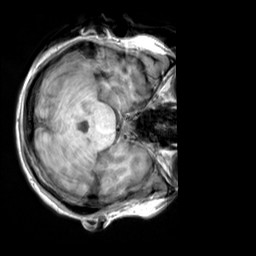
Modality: T1w
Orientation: axial
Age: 24
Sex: female
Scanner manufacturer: siemens
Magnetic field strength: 3 T
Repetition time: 2.3 s
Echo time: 0.00303 s